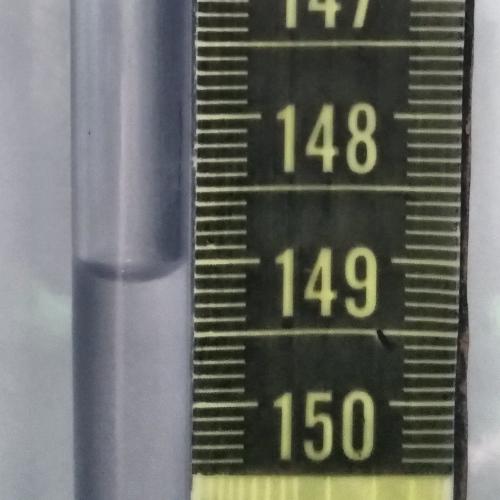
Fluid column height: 149.1 cm